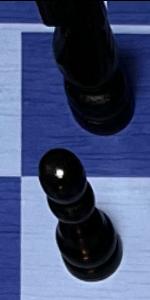
Label: Pawn_Black